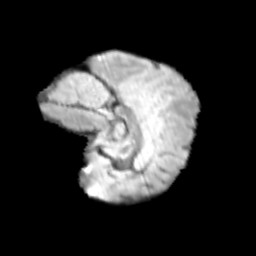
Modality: T2w
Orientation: sagittal
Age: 8
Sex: male
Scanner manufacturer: siemens
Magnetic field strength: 3 T
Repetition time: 3.8 s
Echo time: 0.07 s